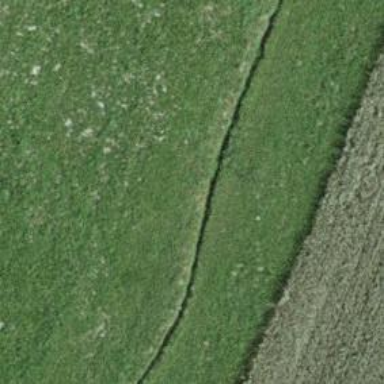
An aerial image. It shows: Ditch serving as waterway.